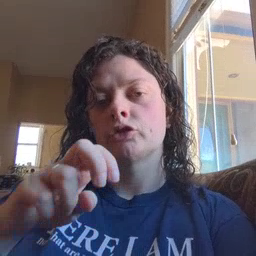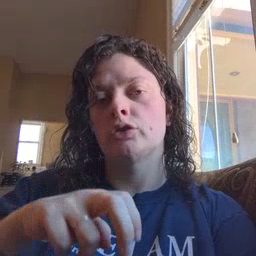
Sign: chair